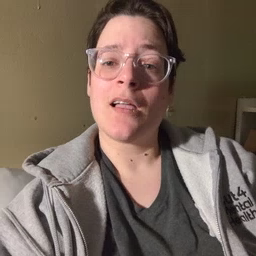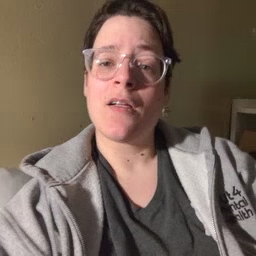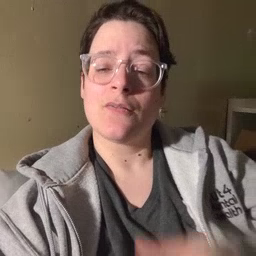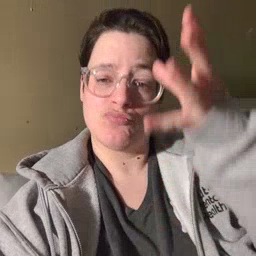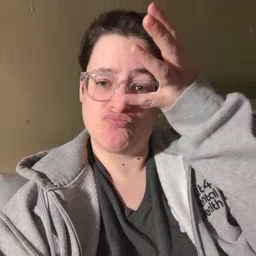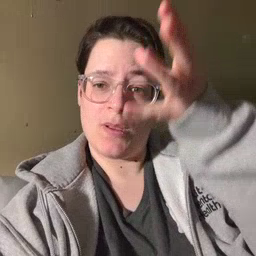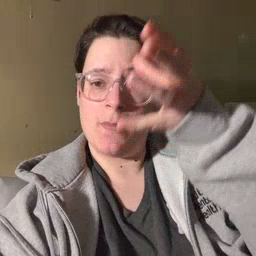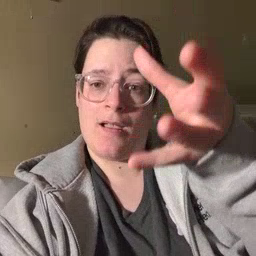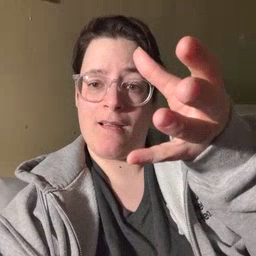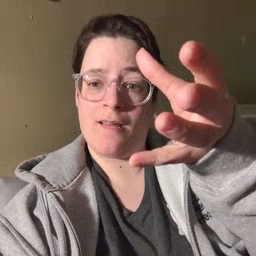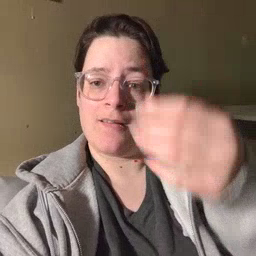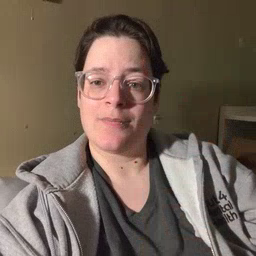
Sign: grandpa